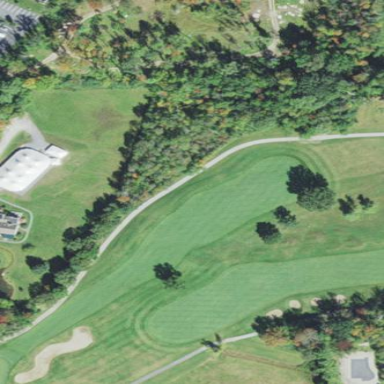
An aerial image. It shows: Grassy area designated as golf fairway.